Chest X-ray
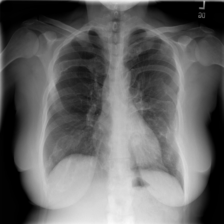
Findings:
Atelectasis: negative
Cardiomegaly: negative
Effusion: negative
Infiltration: negative
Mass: negative
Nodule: negative
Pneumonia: negative
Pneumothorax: negative
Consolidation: negative
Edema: negative
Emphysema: negative
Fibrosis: negative
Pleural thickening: negative
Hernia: negative